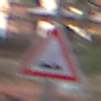
Verkehrszeichen: UnebeneFahrbahn
Umgebung: Outdoor, Suburban
Tageszeit: MorningAfternoon
Wetter: PartlyCloudy
Licht: Natural
Jahreszeit: NotSpecified
Kontrast: LowContrast